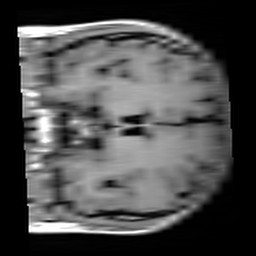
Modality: T1w
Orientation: coronal
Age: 21
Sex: male
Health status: healthy
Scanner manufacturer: siemens
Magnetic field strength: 3 T
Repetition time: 4.1 s
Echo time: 0.0085 s